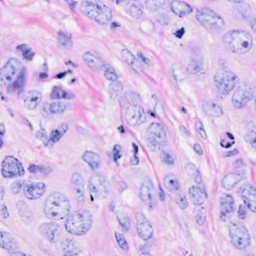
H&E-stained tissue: Breast